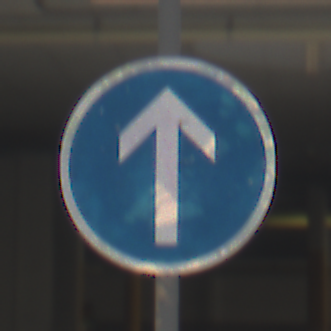
Verkehrszeichen: VorgeschriebeneFahrtrichtungGeradeaus
Umgebung: Roofed, Urban
Tageszeit: Midday
Wetter: Overcast
Licht: Artificial
Jahreszeit: NotSpecified
Kontrast: MediumContrast